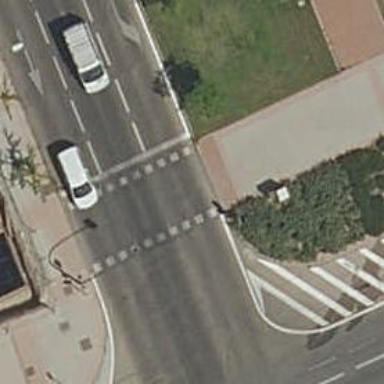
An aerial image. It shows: Crossing with traffic signals.